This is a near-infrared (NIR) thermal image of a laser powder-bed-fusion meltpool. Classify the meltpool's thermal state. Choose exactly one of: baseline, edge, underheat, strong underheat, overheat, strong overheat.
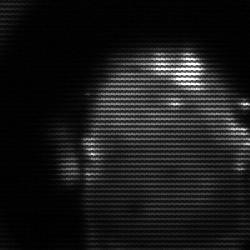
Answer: baseline